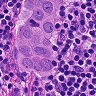
Metastatic tissue present: yes